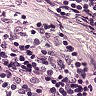
Metastatic tissue present: no